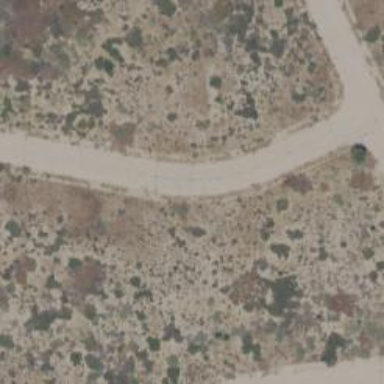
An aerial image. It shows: Track road.